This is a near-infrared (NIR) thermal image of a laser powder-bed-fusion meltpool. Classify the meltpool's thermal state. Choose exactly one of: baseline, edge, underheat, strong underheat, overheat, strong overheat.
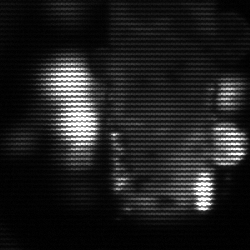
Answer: strong underheat